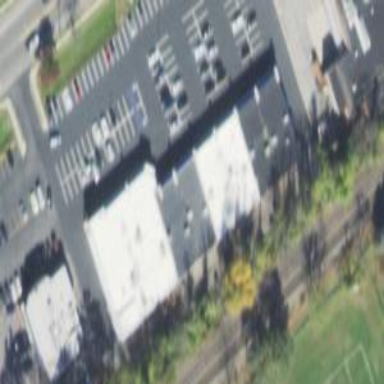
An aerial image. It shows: Retail building.